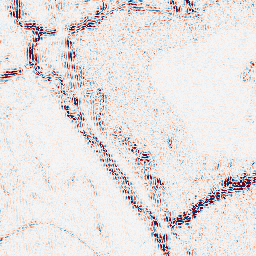
Category: wavelet
Decomposition family: wavelet_dwt
Decomposition parameters: wavelet: sym4
level: 2
Upsampling method: regularized
Upsampling parameters: scale: 4
lambda_reg: 0.01
Upsampling scale: 4